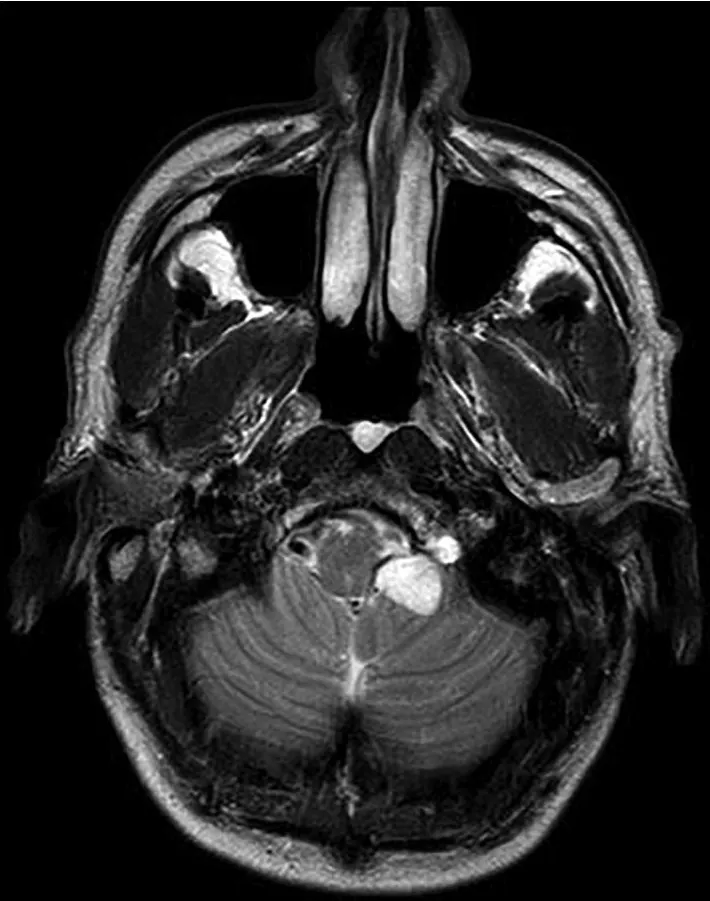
Axial T2 weighted magnetic resonance image (MRI) demonstrating lesion in the left hypoglossal foramen being T2 hyperintense with no gadolinium contrast enhancement.
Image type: radiology (mri)